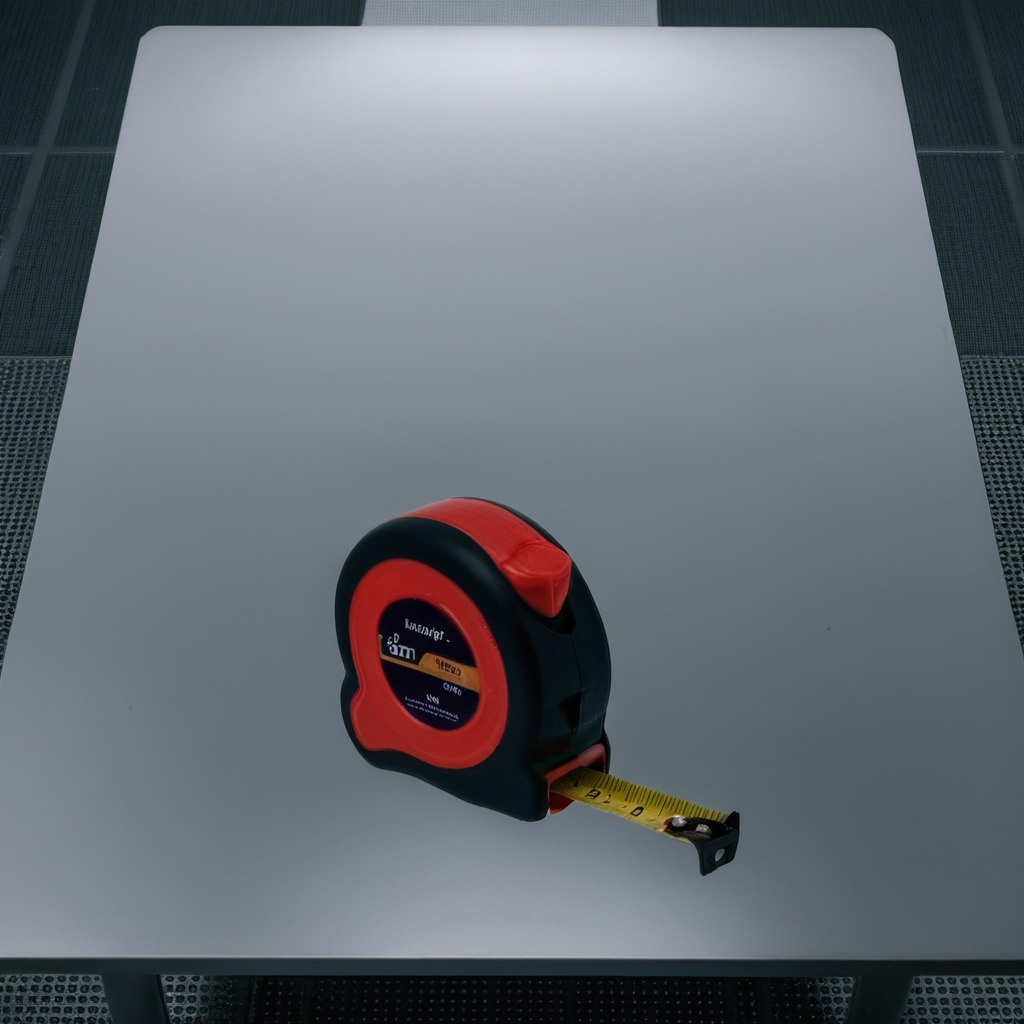
A measuring tape is lying on a clean empty table in a railway signal maintenance room lit by harsh overhead fluorescents photorealistic surface textures crisp shadows high dynamic range